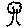
Label: tree